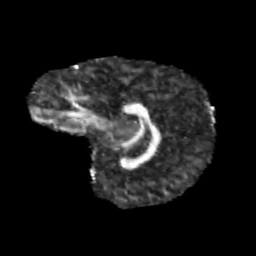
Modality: FA
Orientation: sagittal
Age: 13
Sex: female
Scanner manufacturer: siemens
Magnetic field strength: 3 T
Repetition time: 3.8 s
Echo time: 0.07 s